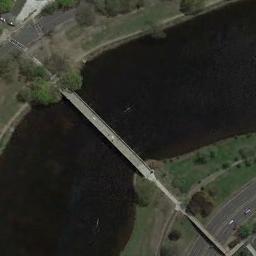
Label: bridge